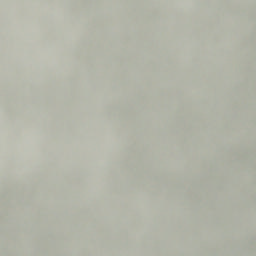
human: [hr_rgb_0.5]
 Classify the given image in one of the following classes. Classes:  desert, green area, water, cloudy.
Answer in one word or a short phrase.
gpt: cloudy